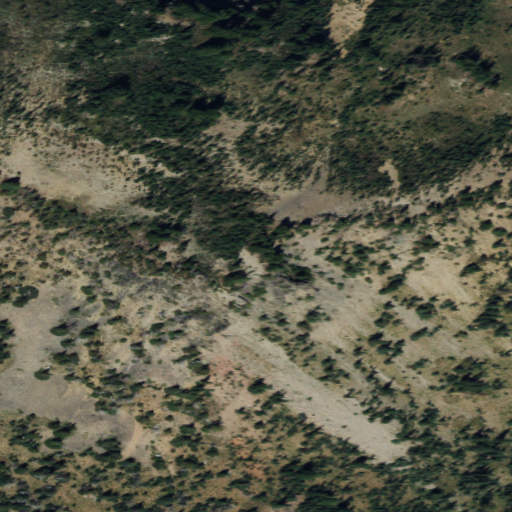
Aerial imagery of mountain in Washington named Spencer Point containing shrub, grassland, barren land, and evergreen forest